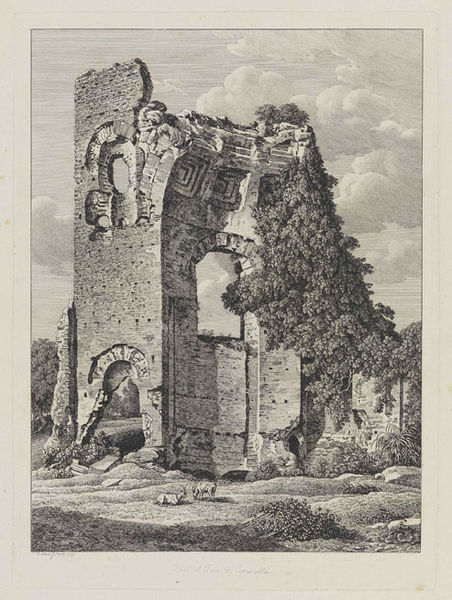
Titel: Vincin al Circo di Caracalla
Künstler: Johann Christian Reinhart
Standort: Karlsruhe
Institution: Staatliche Kunsthalle Karlsruhe
Schlagwörter: baum, himmel, schatten, wolken, bäume, grün, landschaft, fenster, grau, schwarz, skizze, vordergrund, weiss, zeichnung, gras, tier, tiere, wiese, wolke, hochformat, ornament, alt, architektur, mensch, rahmen, stein, steine, bild, hügel, kühe, natur, weide, busch, büsche, gebüsch, kirche, sonne, land, decke, klassizismus, pflanze, pflanzen, wald, turm, ranken, bogen, italien, mauer, ziegel, grafik, graphik, hecke, grasen, rind, backstein, türe, rundbogen, kuppel, romantik, krieg, wein, liegend, striche, tor, foto, bögen, verfall, ruine, gewölbe, rinder, antike, burg, weiden, torbogen, mauerwerk, druck, druckgraphik, schwarzweiss, schraffur, loch, radierung, stich, ruinen, rom, ranke, fragment, gemäuer, karte, kaputt, bewachsen, efeu, rehe, mauern, antik, reise, rundbögen, chor, kapelle, zerstört, kletterpflanze, hochkant, tempel, kassetten, kassettendecke, konche, brocken, postkarte, tur, kraut, bock, schafe, hirte, ziege, rosetten, verfallen, römisch, mäander, zerfall, ziegen, kassette, bauwerk, burgruine, zerfallen, ziegelstein, fensterbogen, thermen, porta, piranesi, weid, seriendruck, turmruine, überwachsen, schfe, nurg, kuhe, schraffu, baum kühe, effeu, kletter, fensterhöhle, wiliam kent, naturbelassen, piazza romana, madenburg, ruine turm, schatten turm, ziegne, verallen